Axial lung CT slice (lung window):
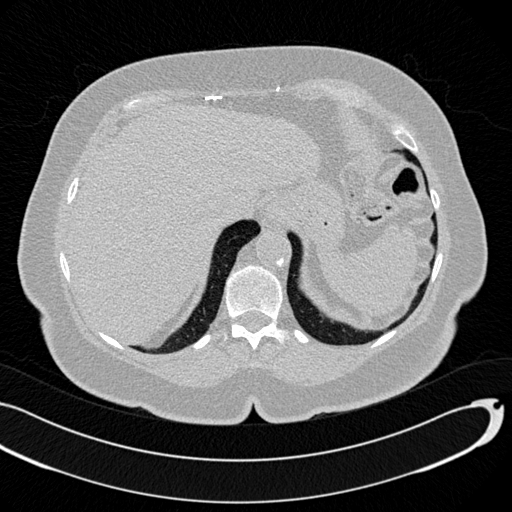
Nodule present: no